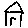
Label: house